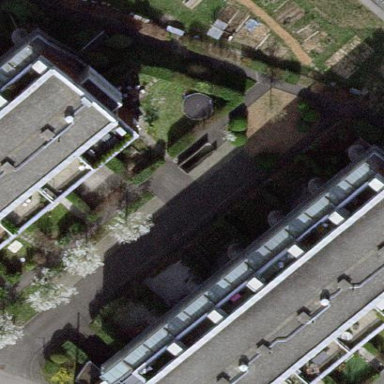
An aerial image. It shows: Garden enclosed by fence.